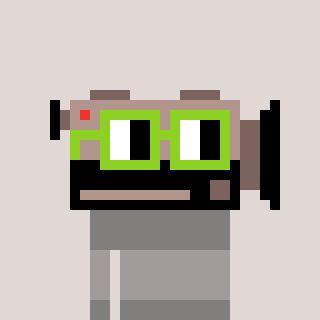
a pixel art character with square light green glasses, a camcorder-shaped head and a bluegrey-colored body on a warm background